Question: I'm have an idea for a really cool looking UI for the main menu of a game I'm working on. The menu will be a perfect circle centered in the middle of the frame. The circle is divided into 6 equal segments. I attached a poorly made example picture to try and illustrate the concept. Basically just wondering what is the best method for drawing this shape? My first idea was to create an array of points that store each intersection and then just draw lines between them. Also, I sucked at trig so any advice for how to get exact measurements would be very helpful.
I'm trying to incorporate this idea within the creation of this menu. Any thoughts on how to pull it all together? <URL>

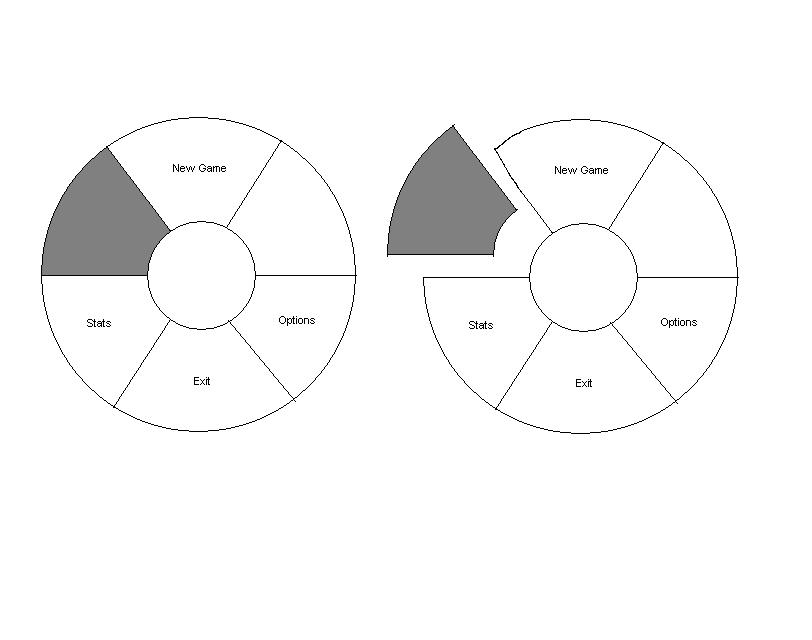
Answer: What UI toolkit are you using?
Swing/ AWT:
<URL>
<URL>
<URL>
JavaFX: I don't know a good 2d graphics composition tutorial, but as a start:
<URL>
<URL>